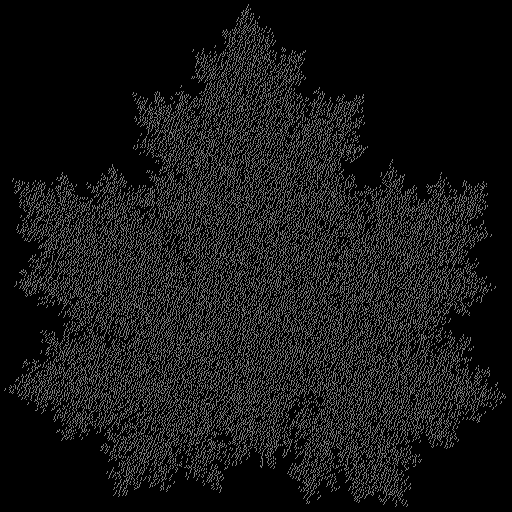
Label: maple_leaf